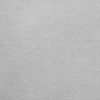
Atmospheric dust classification: dusty